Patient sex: M
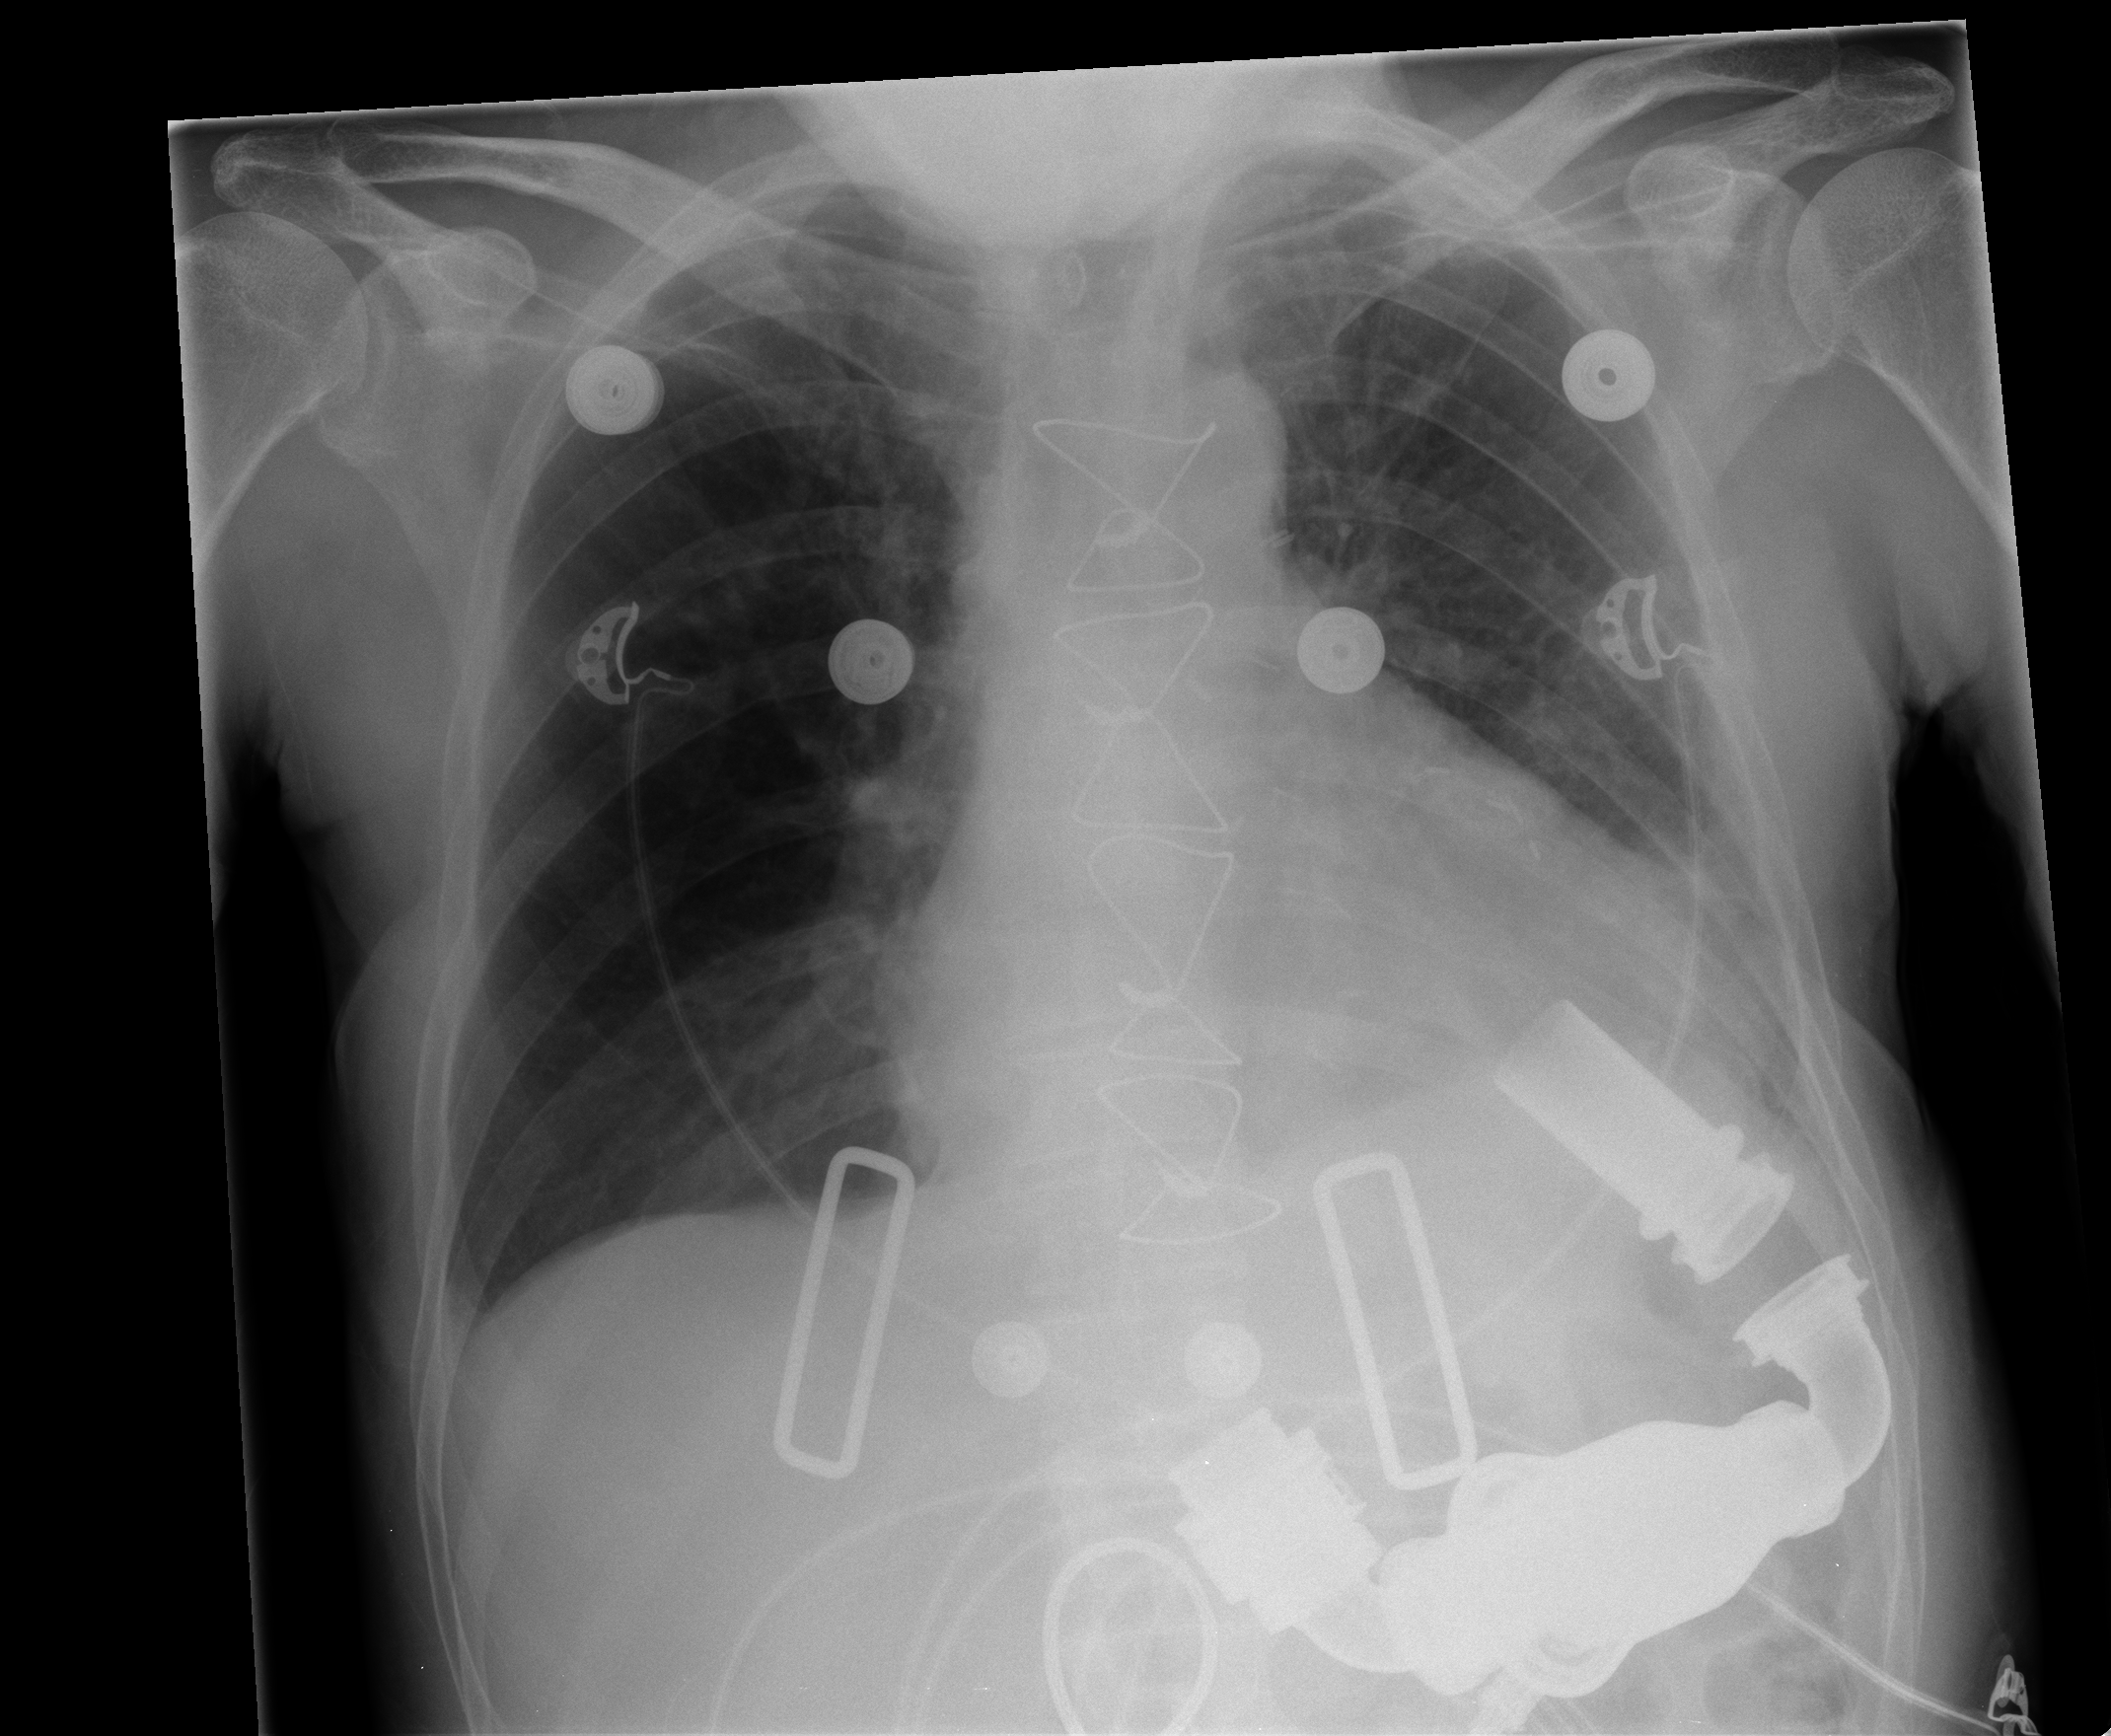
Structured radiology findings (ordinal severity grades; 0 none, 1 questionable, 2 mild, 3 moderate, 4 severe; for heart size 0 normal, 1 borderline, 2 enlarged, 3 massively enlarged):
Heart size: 2
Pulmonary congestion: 0
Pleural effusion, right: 0
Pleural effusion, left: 1
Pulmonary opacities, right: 0
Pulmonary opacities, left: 0
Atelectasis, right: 2
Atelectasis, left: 2